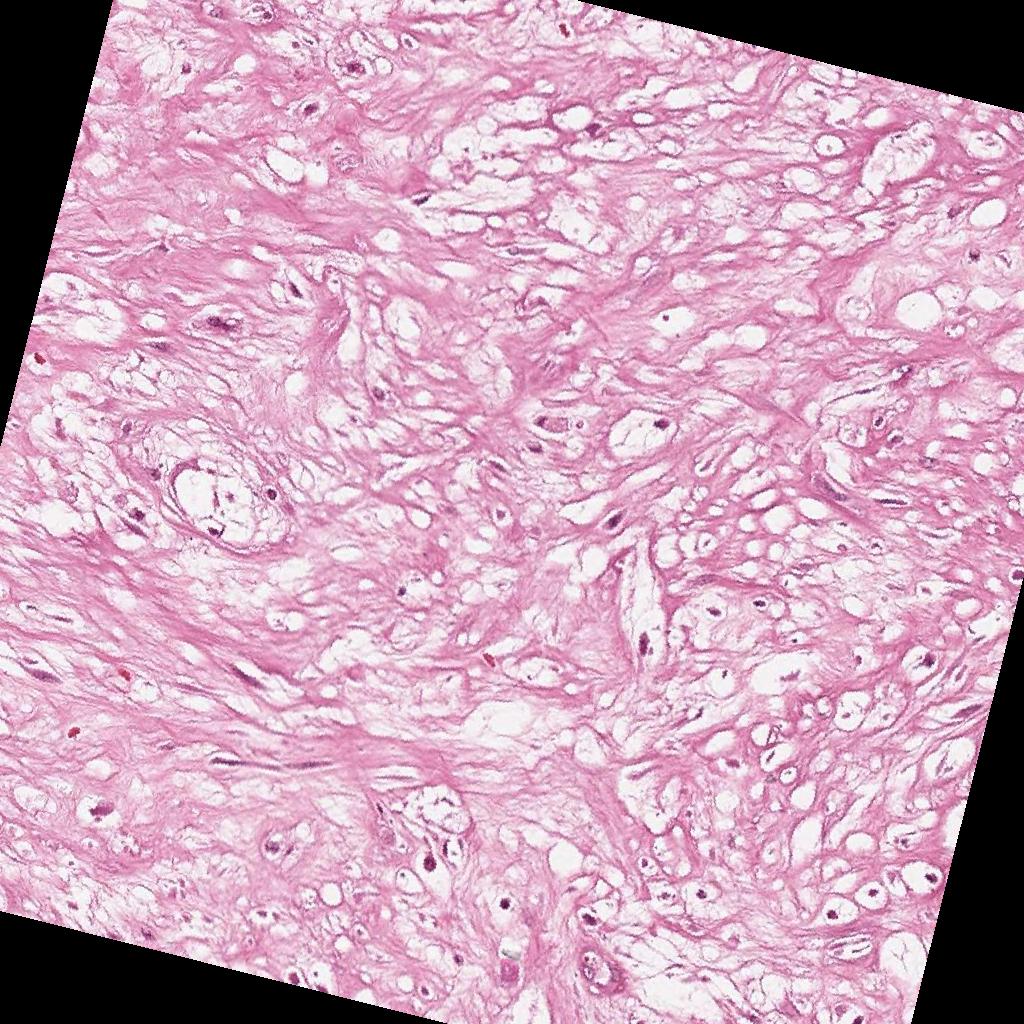
Label: Non-Tumor